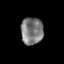
Tissue: skin
Cell type: Epithelial cells
Senescence score: 0.2022
Nuclear area (px): 594
Mean DAPI intensity: 123.375